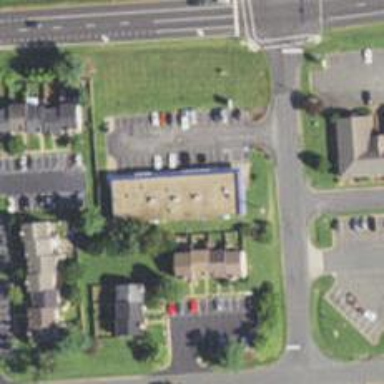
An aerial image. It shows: Veterinary facility.